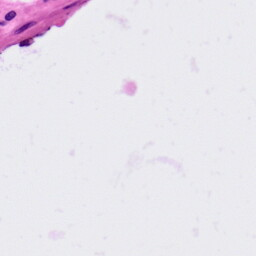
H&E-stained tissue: Ovarian